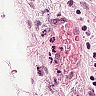
Metastatic tissue present: yes